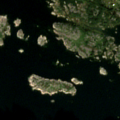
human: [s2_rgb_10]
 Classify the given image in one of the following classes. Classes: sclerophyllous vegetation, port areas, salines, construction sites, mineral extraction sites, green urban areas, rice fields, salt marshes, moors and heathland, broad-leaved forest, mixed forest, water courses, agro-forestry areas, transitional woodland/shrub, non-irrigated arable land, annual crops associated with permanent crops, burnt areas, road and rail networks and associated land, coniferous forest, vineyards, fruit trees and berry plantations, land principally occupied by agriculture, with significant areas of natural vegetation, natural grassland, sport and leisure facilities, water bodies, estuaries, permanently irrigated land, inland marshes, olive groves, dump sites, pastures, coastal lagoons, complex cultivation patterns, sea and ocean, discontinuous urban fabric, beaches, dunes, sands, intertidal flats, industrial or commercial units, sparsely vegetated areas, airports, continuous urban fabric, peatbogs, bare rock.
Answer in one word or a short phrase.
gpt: broad-leaved forest, bare rock, sea and ocean